Field crop: tomato
Growth stage: 1
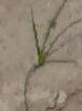
Species: cyperus